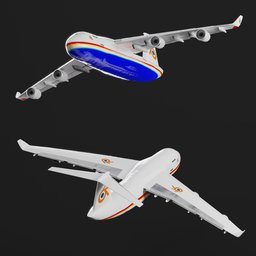
Label: mechanical